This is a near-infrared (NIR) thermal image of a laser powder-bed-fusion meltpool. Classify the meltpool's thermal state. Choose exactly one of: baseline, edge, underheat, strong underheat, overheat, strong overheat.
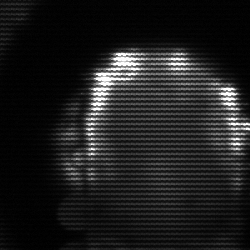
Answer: baseline